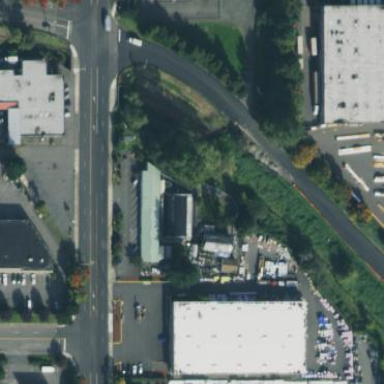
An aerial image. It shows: Retail area.